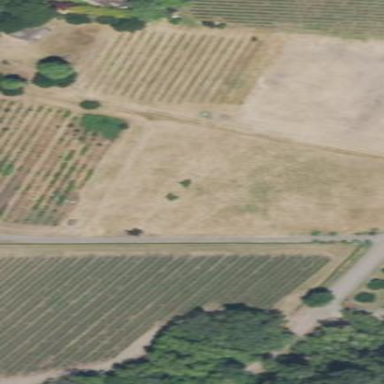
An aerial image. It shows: Vineyard where grapes are grown.